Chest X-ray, PA view. Patient: 46 years old, sex F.
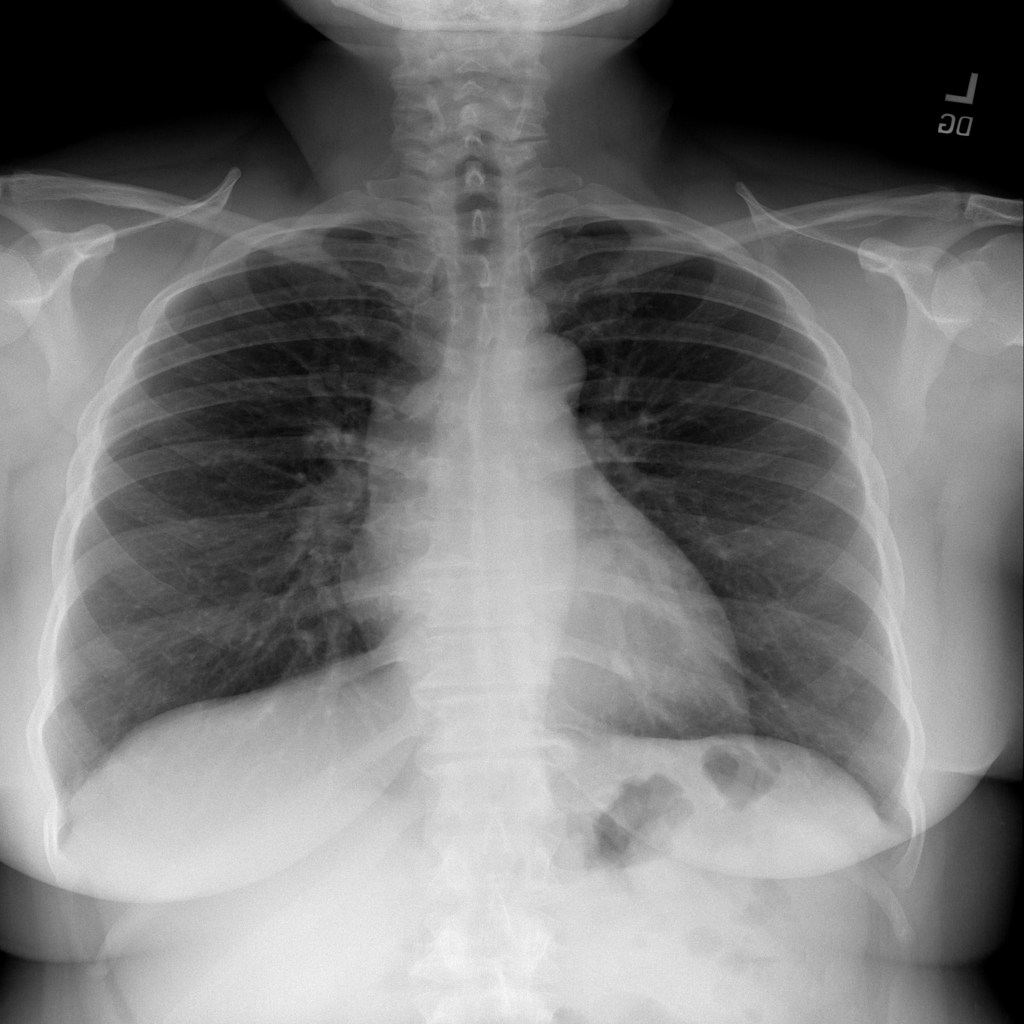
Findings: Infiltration